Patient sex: M
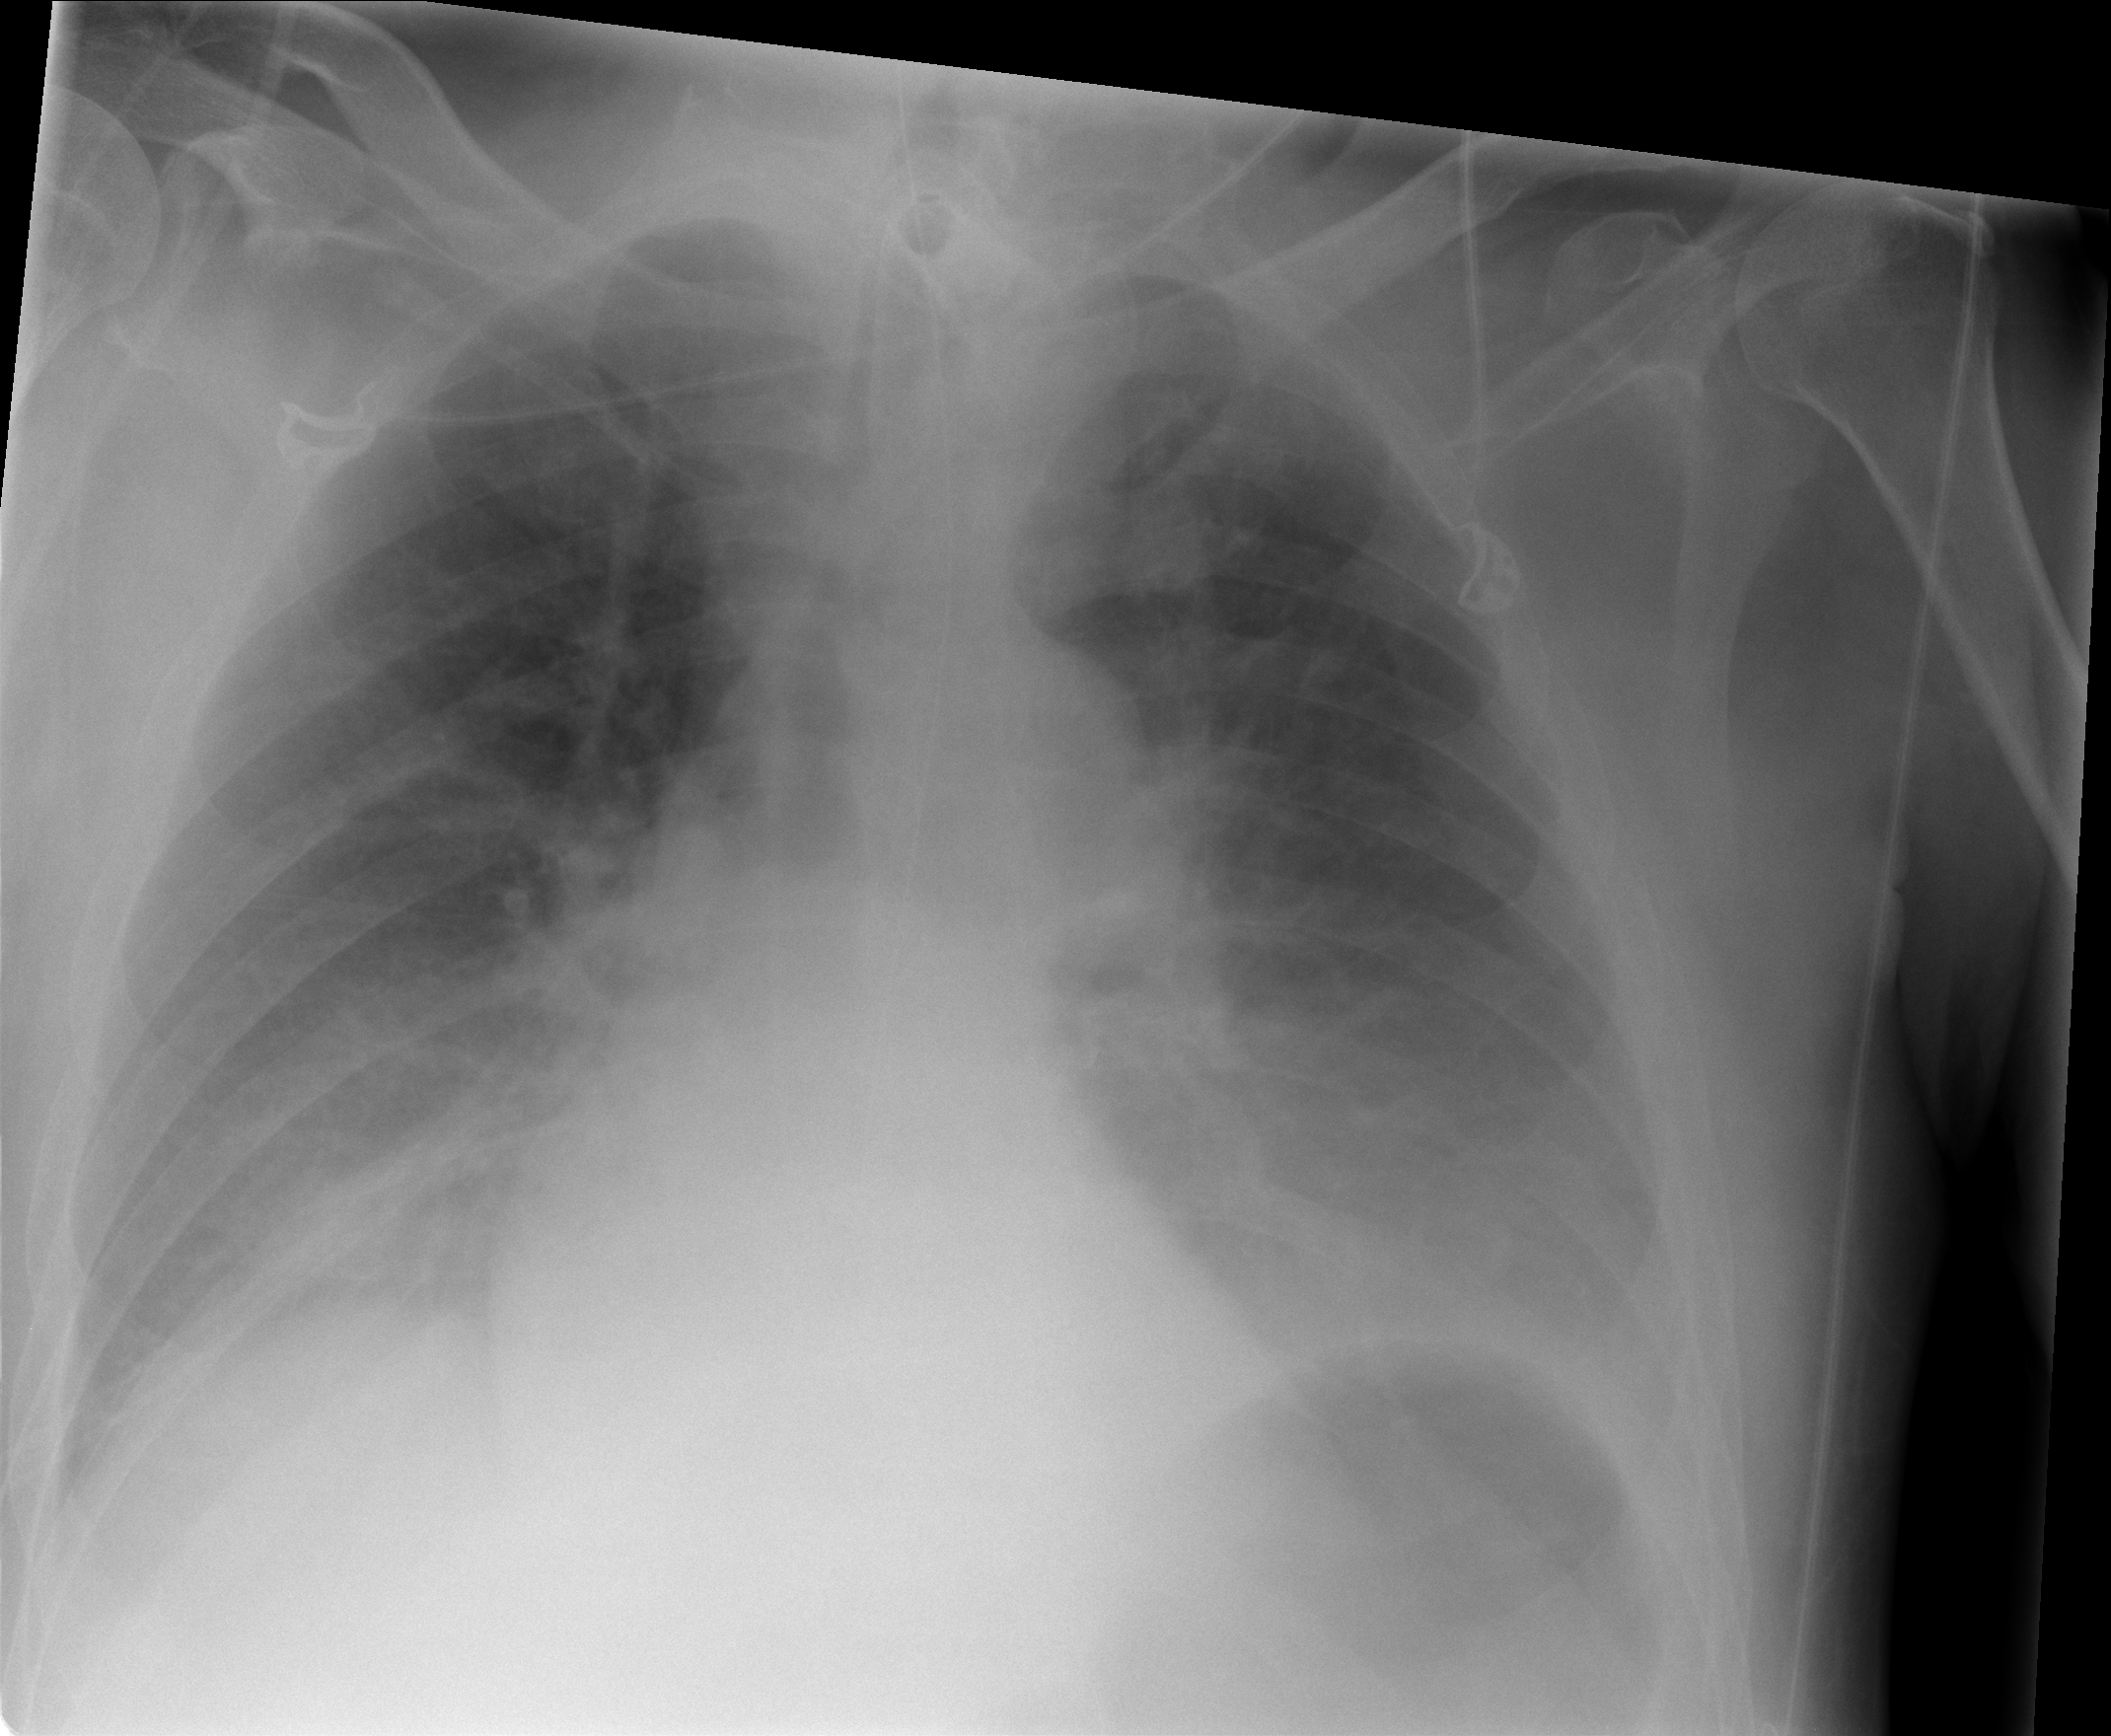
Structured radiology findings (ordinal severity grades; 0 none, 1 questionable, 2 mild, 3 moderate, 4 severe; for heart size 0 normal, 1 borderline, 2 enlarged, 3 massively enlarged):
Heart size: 0
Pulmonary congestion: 0
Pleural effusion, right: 2
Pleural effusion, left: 3
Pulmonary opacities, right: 0
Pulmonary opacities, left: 0
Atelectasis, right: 2
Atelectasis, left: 3